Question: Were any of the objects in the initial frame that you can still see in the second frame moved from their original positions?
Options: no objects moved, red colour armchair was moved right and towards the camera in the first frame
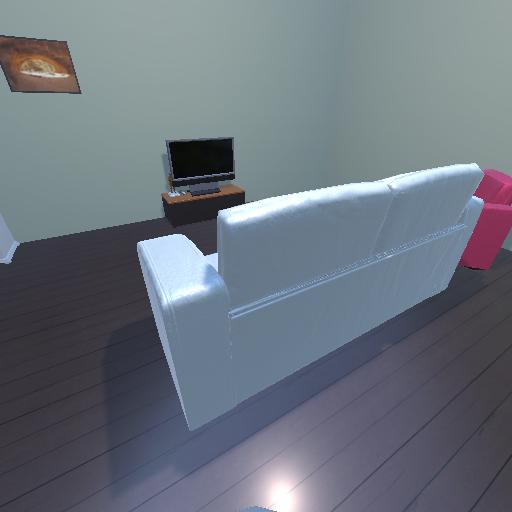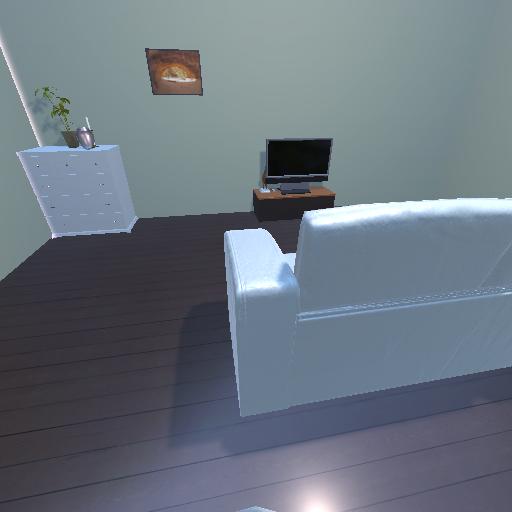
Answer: no objects moved